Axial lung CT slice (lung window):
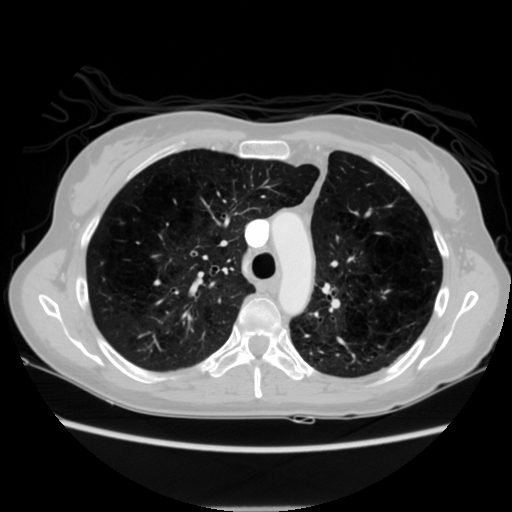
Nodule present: no